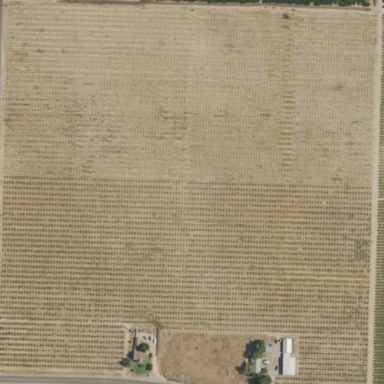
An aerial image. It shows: Vineyard where grapes are grown.